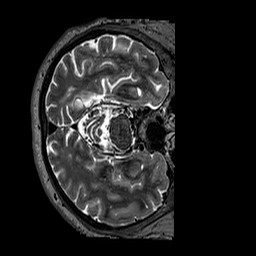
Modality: T2w
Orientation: axial
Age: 57
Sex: male
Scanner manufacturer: siemens
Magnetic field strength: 3 T
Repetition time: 3.2 s
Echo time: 0.567 s